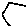
Label: hexagon